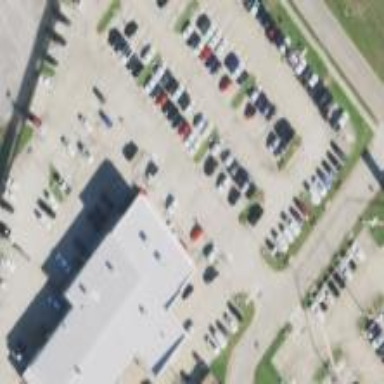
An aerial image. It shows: Building housing car shop.